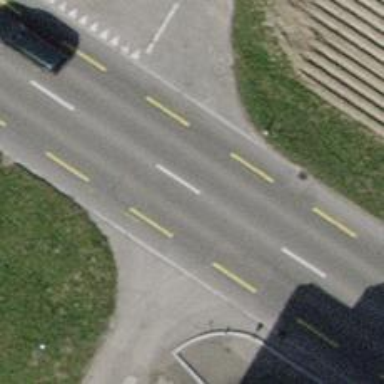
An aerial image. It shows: Primary highway with asphalt surface and designated lane for cyclists.